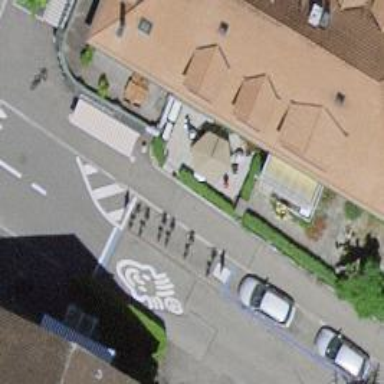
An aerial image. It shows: Bicycle rental facility.